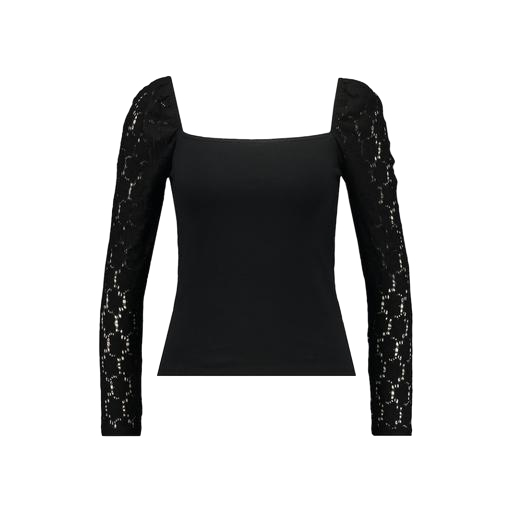
black lace-sleeve top, black long-sleeved lace top, black lace-sleeve v-neck top only macy, white background